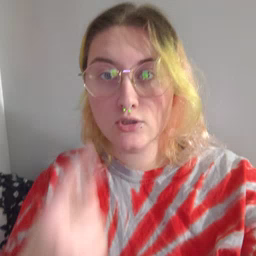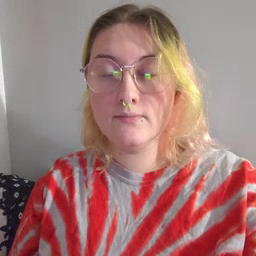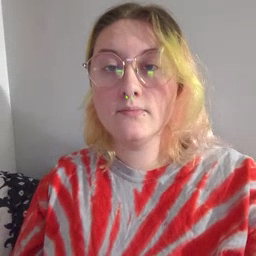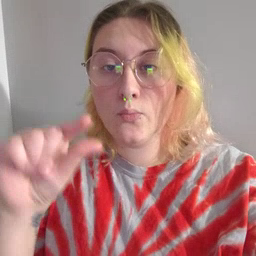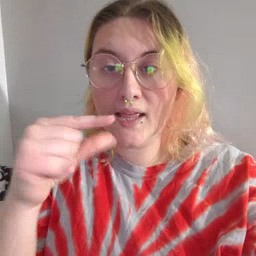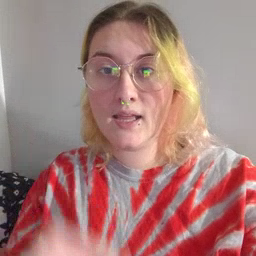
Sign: green